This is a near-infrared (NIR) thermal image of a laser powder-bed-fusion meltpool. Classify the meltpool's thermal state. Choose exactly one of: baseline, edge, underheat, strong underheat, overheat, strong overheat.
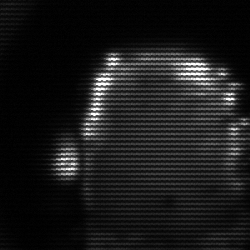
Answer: baseline